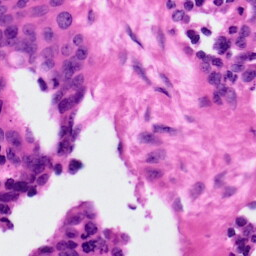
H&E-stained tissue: Ovarian